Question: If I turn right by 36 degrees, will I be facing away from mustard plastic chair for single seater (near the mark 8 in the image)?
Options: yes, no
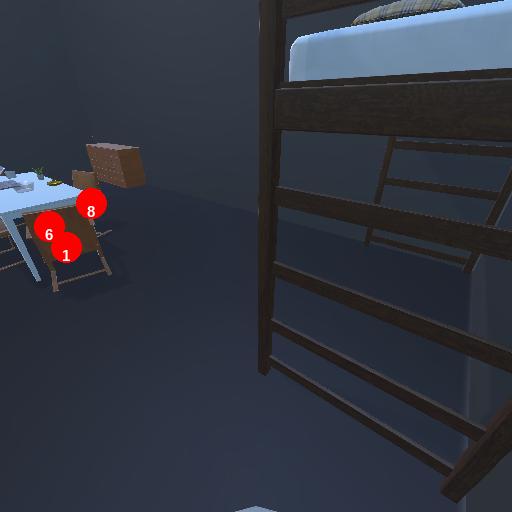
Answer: yes